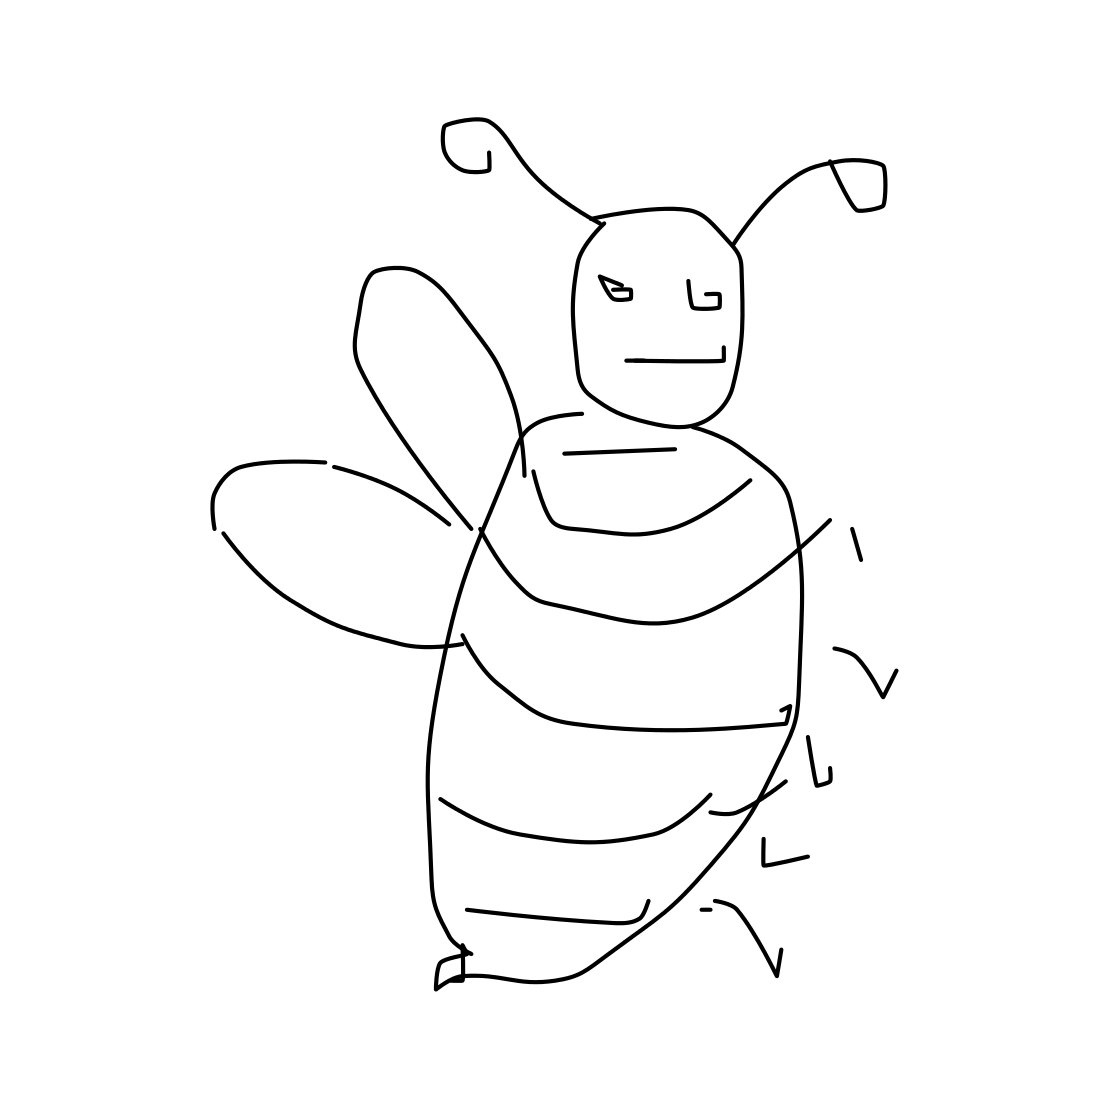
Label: bee